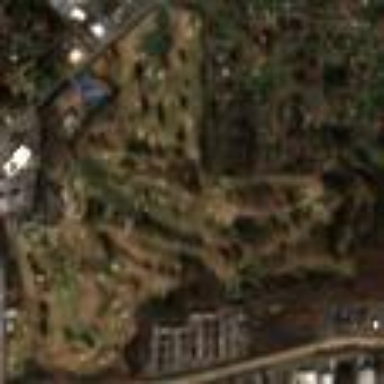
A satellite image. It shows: Golf course surrounded by greenery.